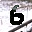
Label: 6